Field crop: maize
Growth stage: 2
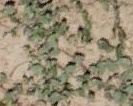
Species: convolvulus